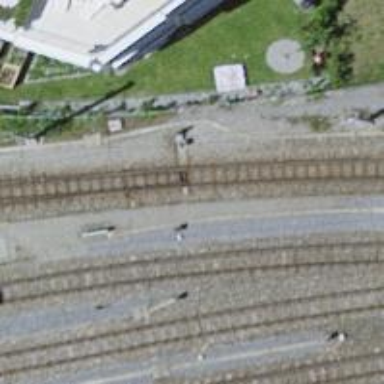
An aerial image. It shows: Railway switch.